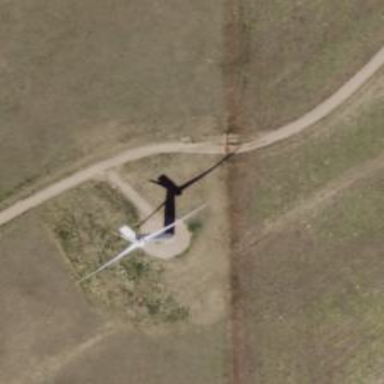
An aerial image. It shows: Wind power generator with wind turbines.